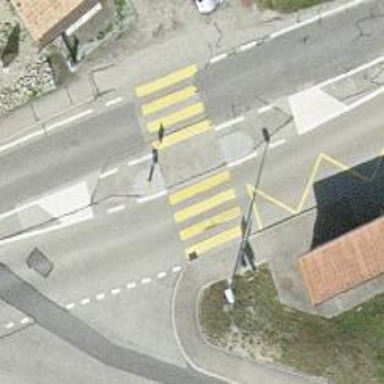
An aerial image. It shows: Zebra crossing on the road.